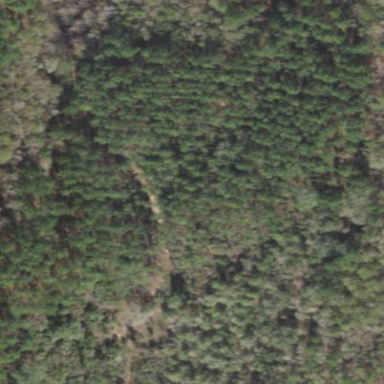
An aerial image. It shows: Forest area dominated by needle-leaved trees.